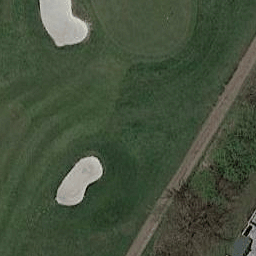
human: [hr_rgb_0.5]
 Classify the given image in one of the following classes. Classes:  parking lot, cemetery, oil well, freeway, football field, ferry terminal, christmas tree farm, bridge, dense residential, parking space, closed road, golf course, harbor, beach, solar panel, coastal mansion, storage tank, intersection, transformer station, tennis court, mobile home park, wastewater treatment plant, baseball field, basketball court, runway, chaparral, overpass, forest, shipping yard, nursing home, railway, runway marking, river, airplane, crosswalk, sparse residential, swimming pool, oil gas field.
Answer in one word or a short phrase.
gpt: golf course